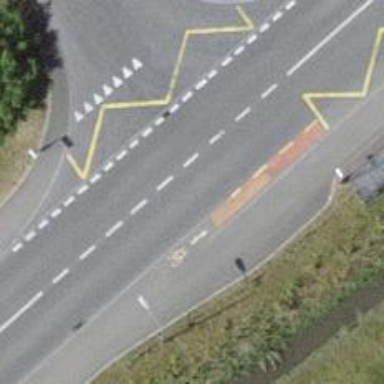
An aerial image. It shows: Public transport stop position.